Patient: sex M, age 58
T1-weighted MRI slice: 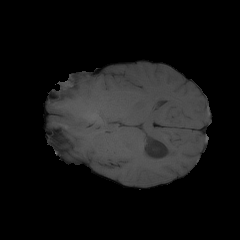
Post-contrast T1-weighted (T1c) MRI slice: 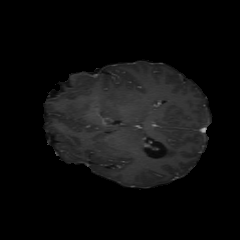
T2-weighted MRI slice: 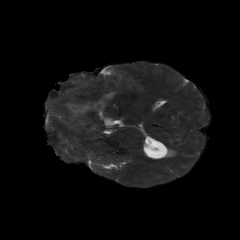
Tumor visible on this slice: yes
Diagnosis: Astrocytoma, IDH-mutant
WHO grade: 4